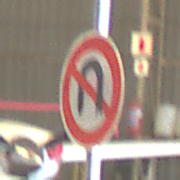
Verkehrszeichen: VerbotWenden
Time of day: Midday
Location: Indoor (Urban)
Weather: NotSpecified
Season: NotSpecified
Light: Natural